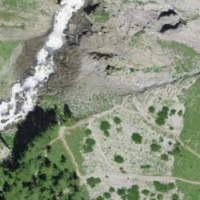
EUNIS habitat code: 23
Species observed at this site:
Chamaenerion angustifolium
Astrantia major
Euphorbia cyparissias
Adenostyles alpina
Acer pseudoplatanus
Parnassius apollo
Aquila chrysaetos
Phyteuma orbiculare